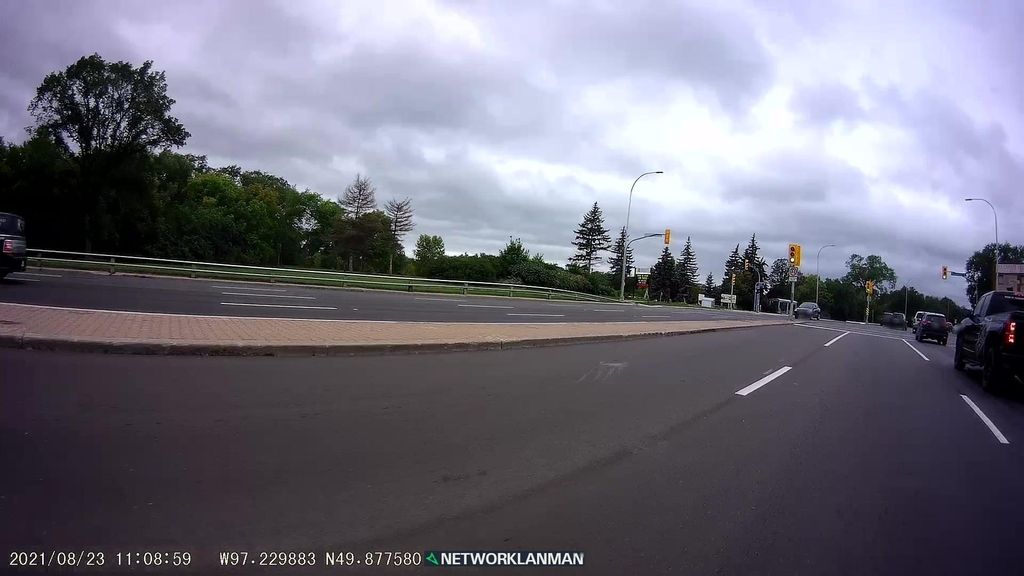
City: winnipeg